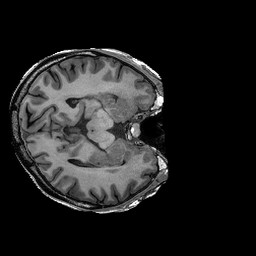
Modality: T1w
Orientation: axial
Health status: ill
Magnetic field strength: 3 T